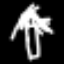
Label: palm tree